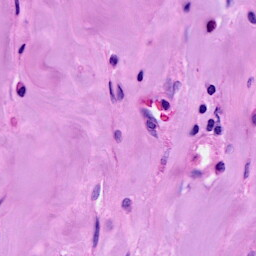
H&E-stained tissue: Breast